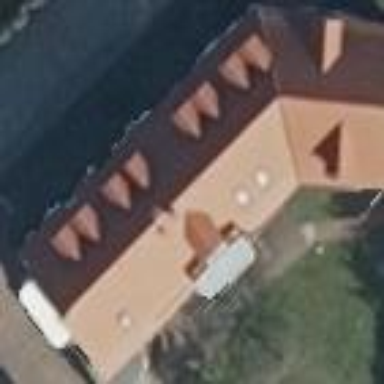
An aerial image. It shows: Residential building.